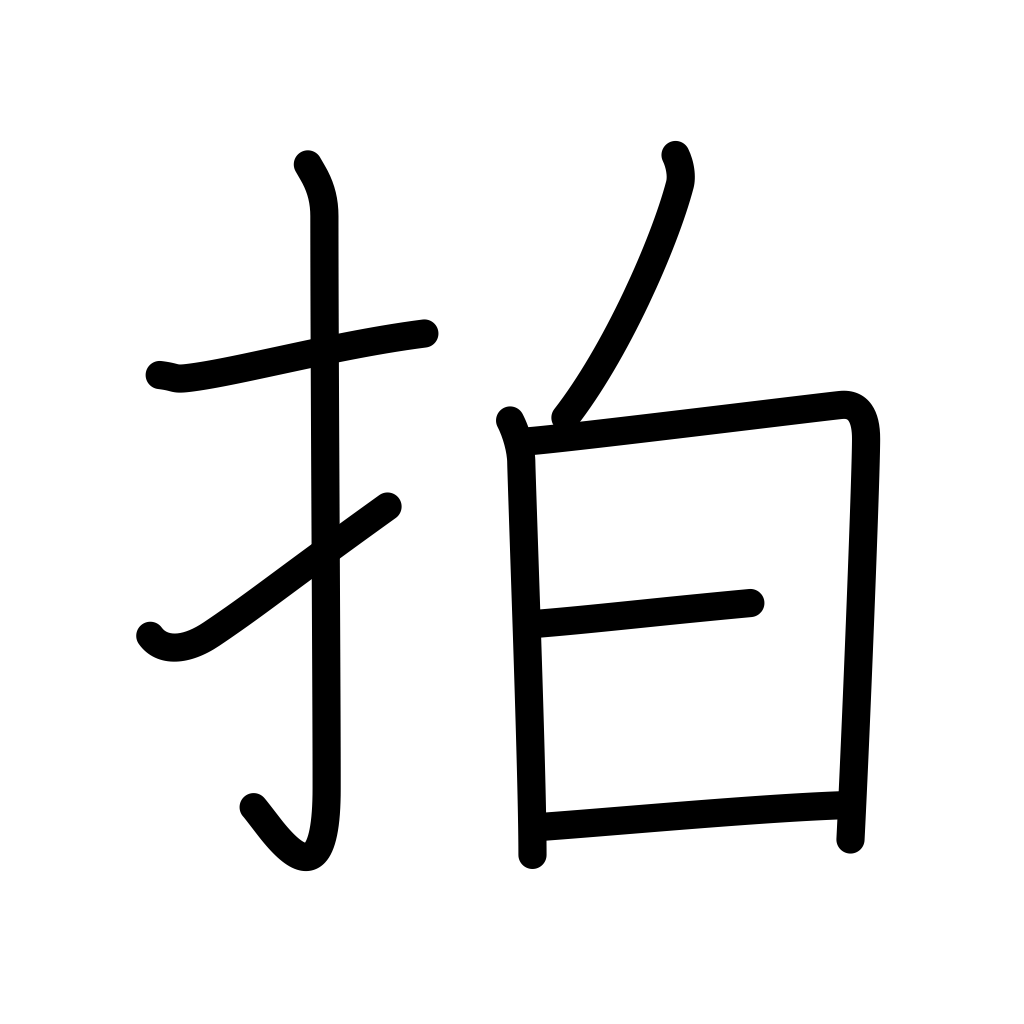
Meaning: clap